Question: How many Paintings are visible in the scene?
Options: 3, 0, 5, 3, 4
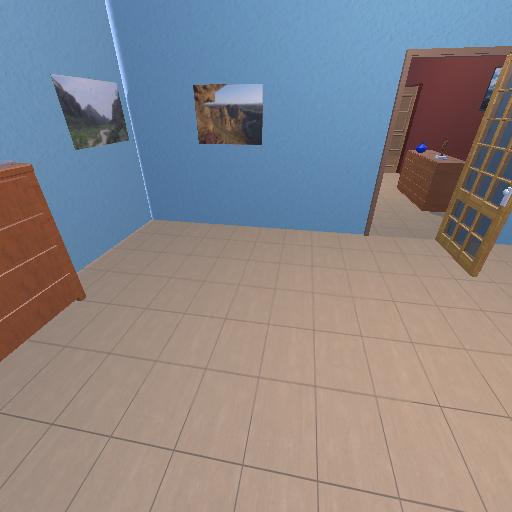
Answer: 3